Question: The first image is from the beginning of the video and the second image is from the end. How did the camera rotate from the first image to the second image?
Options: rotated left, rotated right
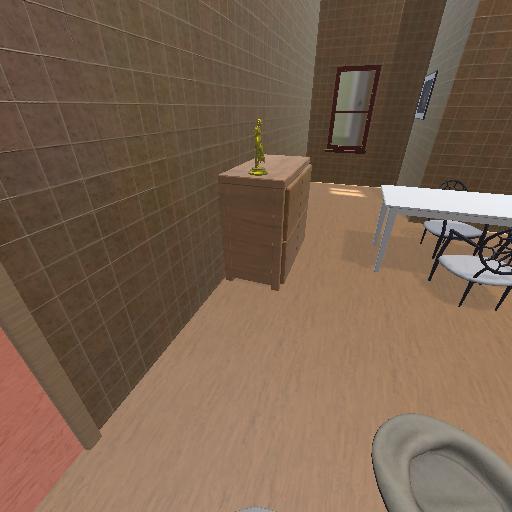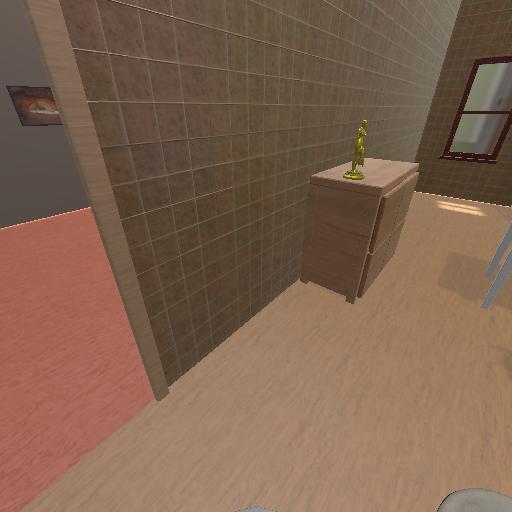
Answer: rotated left